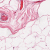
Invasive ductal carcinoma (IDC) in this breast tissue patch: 0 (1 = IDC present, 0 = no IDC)